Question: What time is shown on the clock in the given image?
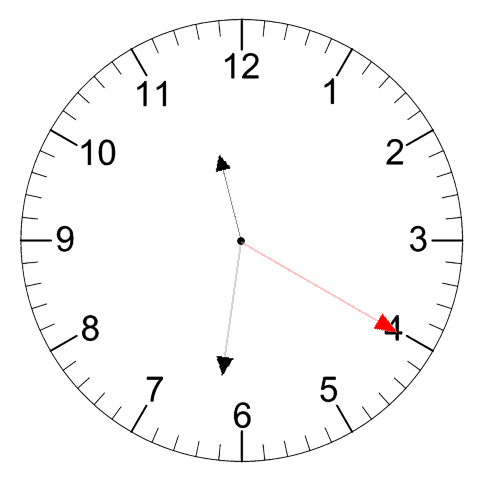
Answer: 11:31:20